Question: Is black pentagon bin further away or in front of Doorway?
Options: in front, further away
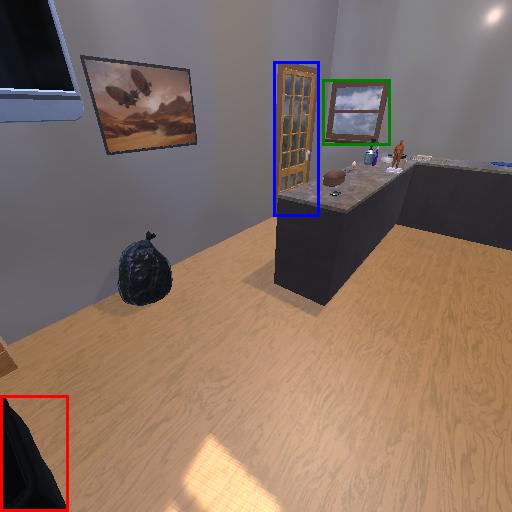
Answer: in front